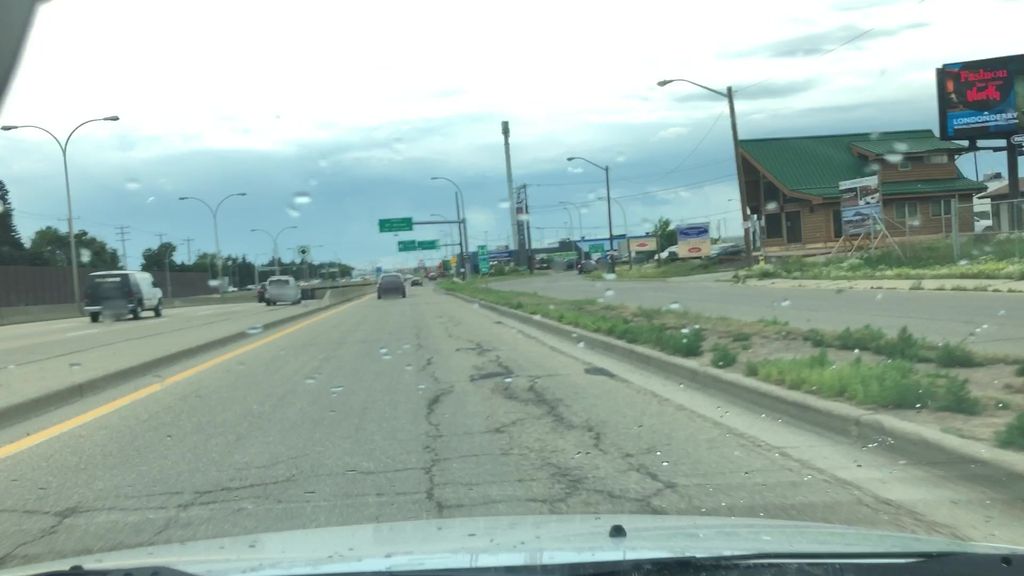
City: edmonton